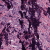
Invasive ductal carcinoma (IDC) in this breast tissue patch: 1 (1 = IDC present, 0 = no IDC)